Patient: sex F, age 58
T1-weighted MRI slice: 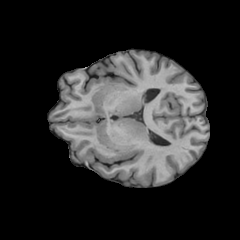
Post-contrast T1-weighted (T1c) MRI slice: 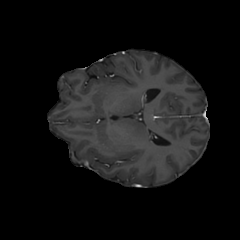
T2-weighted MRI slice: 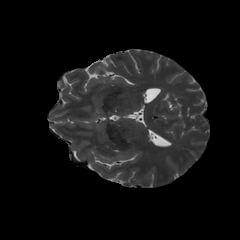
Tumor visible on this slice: no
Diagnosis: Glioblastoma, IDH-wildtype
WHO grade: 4